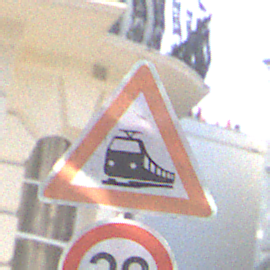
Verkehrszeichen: Bahnuebergang
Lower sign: Geschwindigkeit30
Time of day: MorningAfternoon
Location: Outdoor (Urban)
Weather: PartlyCloudy
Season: NotSpecified
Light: Natural